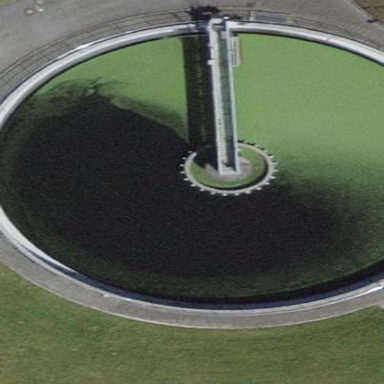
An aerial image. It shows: Image of wastewater.